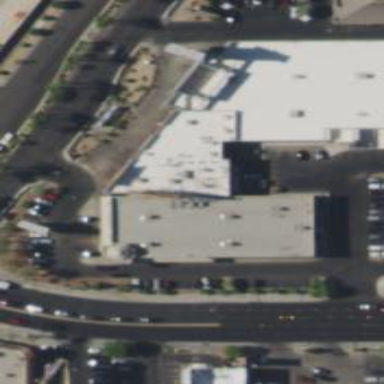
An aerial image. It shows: Convenience shop.